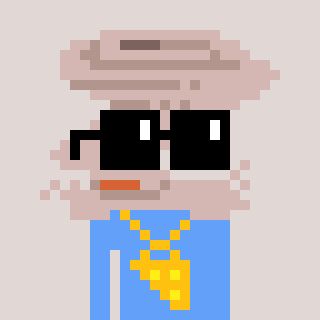
a pixel art character with square black sunglasses, a tornado-shaped head and a blue-colored body on a warm background